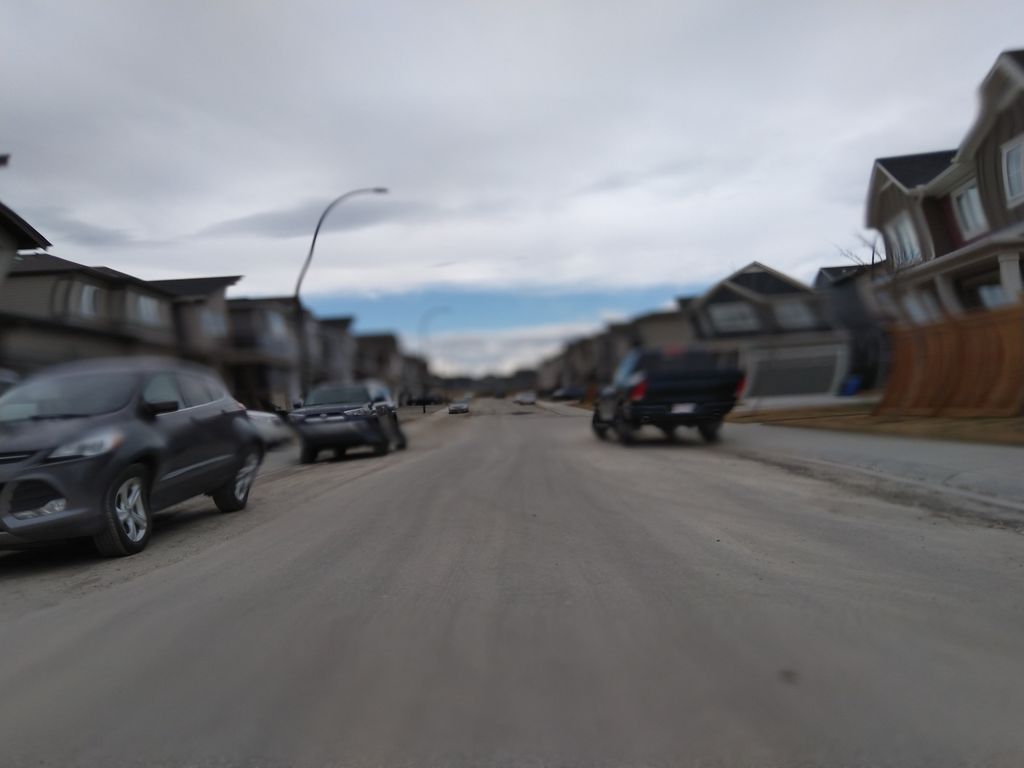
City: calgary